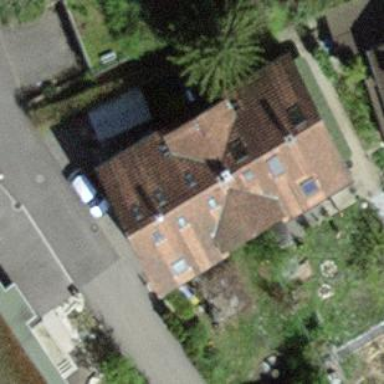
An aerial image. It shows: Terrace building with gabled roof covered in roof tiles.